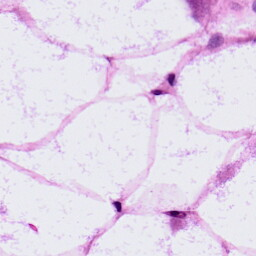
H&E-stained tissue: LymphNode